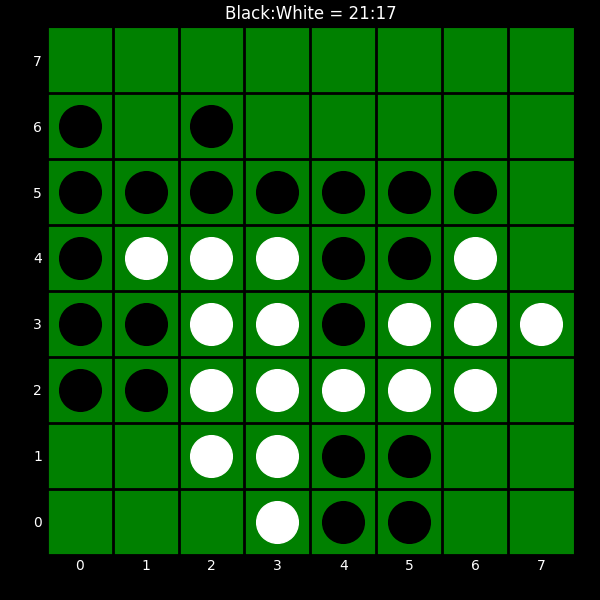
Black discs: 21
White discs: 17